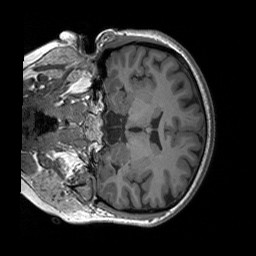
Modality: T1w
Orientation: coronal
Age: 26
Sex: female
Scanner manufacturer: siemens
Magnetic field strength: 3 T
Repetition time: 1.9 s
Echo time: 0.00227 s